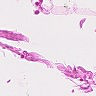
Metastatic tissue present: no